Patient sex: F
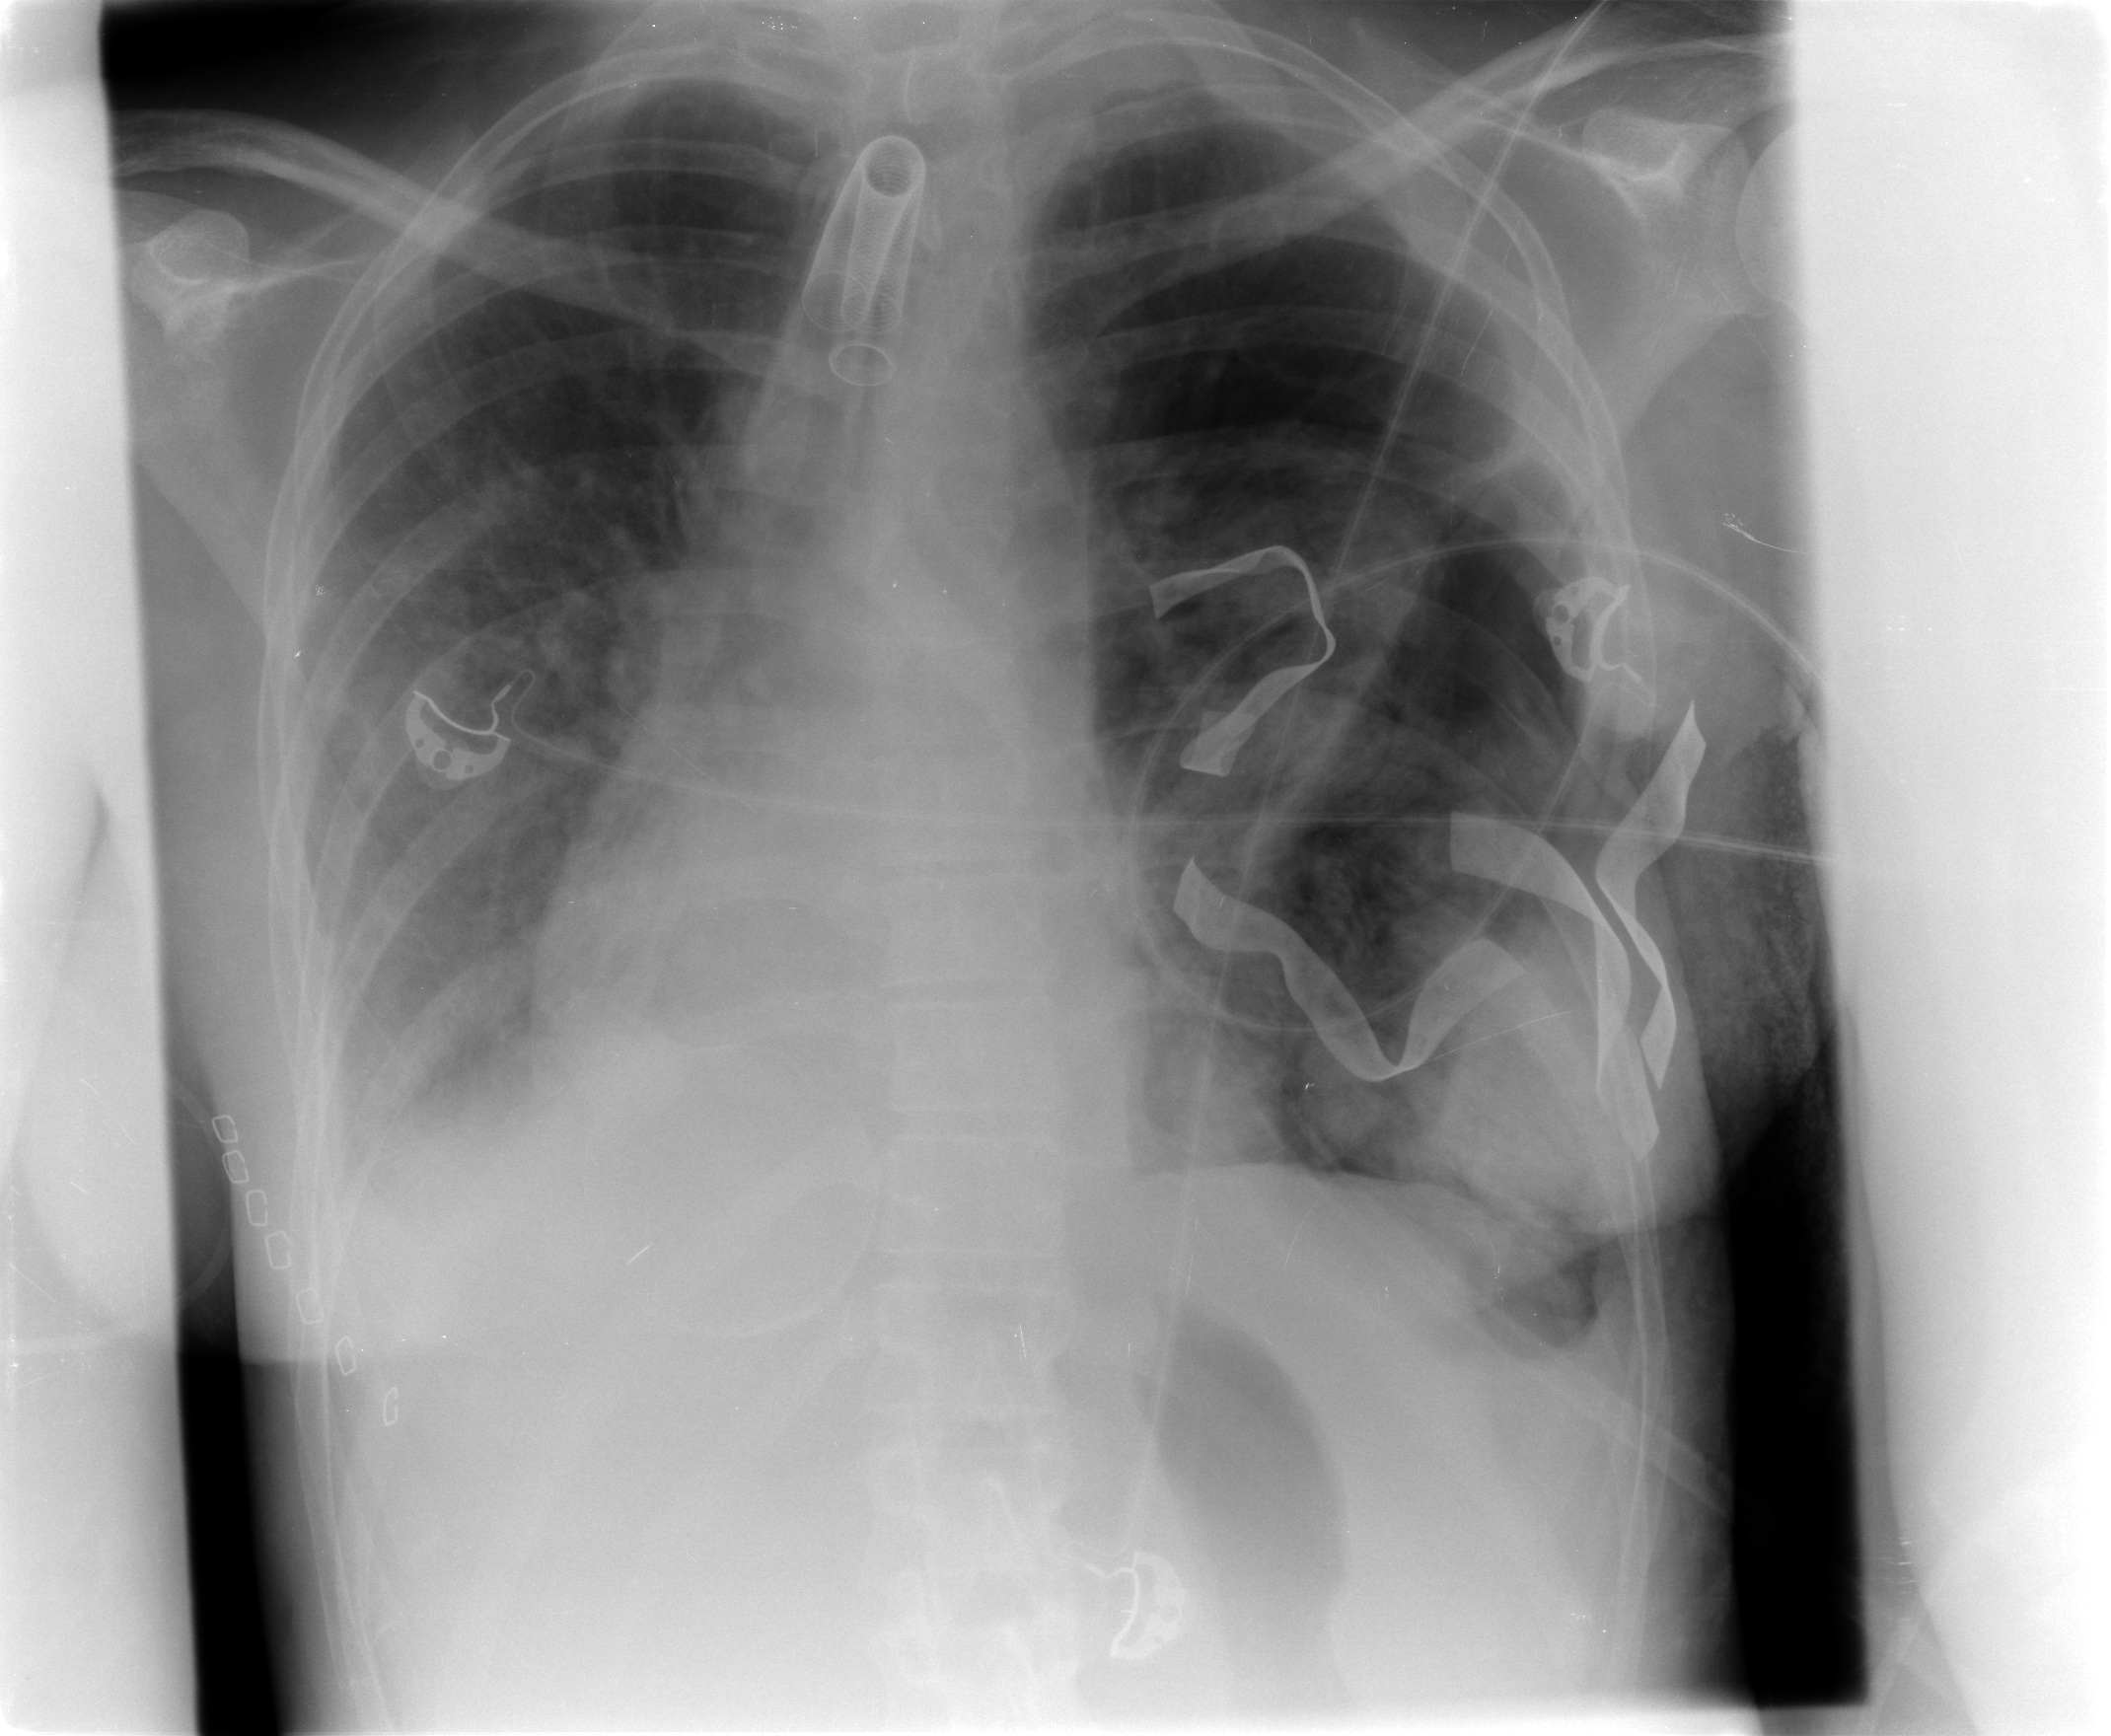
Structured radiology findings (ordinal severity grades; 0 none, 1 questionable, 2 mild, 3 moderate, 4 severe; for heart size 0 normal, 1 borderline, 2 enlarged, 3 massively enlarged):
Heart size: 0
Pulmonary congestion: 1
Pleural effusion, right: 2
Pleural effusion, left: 1
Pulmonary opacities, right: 3
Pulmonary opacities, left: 1
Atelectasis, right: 2
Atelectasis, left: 2